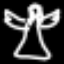
Label: angel